Current action and preconditions to check: path_clear

Your task: For each precondition in the list above, predict whether it will hold at this action.

Consider the current scene as observed from the mobile robot's camera, and analyze the predicted future states of all dynamic agents (e.g., people, animals, vehicles, or any moving entities) within the NEXT SECOND.

IMPORTANT: Only answer "very likely" if you are absolutely certain—based on strong, clear evidence—that a dynamic agent will violate the precondition in the predicted future state. Do NOT answer "very likely" for unlikely, ambiguous, or low-probability risks.

Ask yourself for each precondition: Is there a high probability, with clear and convincing evidence, that the predicted future states of any dynamic agent will interfere with the predicted future state of the currently executing action within the NEXT SECOND, causing that precondition to fail?

Assess the risk level based on these predictions. Use "likely" or "very likely" if motions create a clear risk of interference.

Use "neutral" or "improbable" if agents are nearby but their predicted paths are clearly diverging or non-conflicting.

Failure Risk Categories: "very improbable", "improbable", "neutral", "likely", "very likely"

Answer Format: Output ONLY the probability_of_failure value from these categories: "very improbable", "improbable", "neutral", "likely", "very likely"

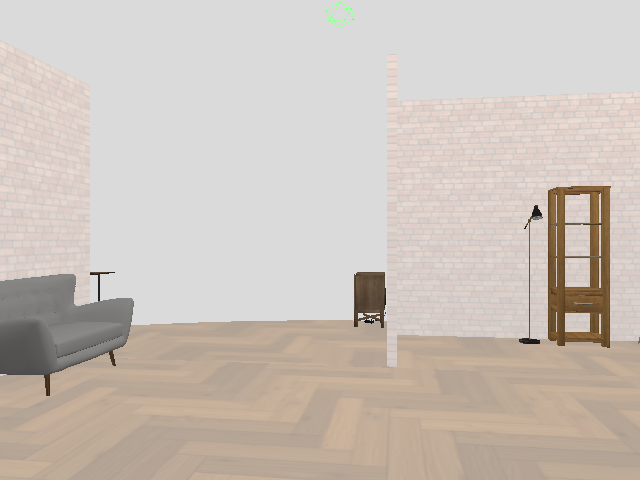

Answer: very improbable